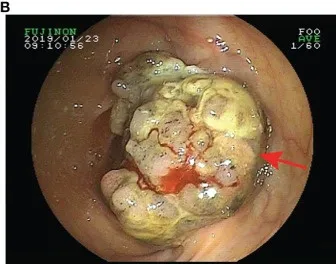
Changes in the patient's intestinal mucosa. In August 2019, colonoscopy revealed a large bulging lesion in the cecum, and ,ascending colon.
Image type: endoscopy (gi_endoscopy)